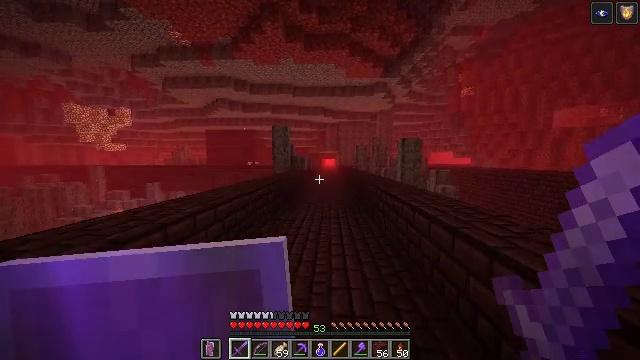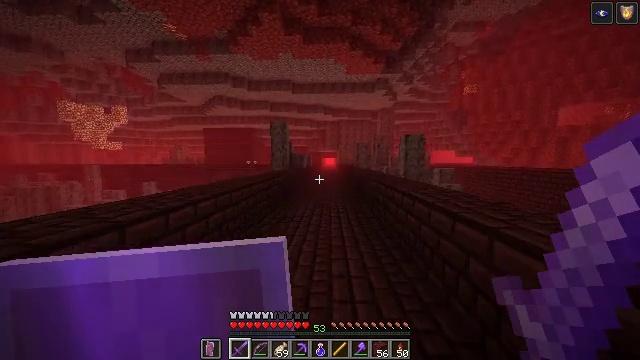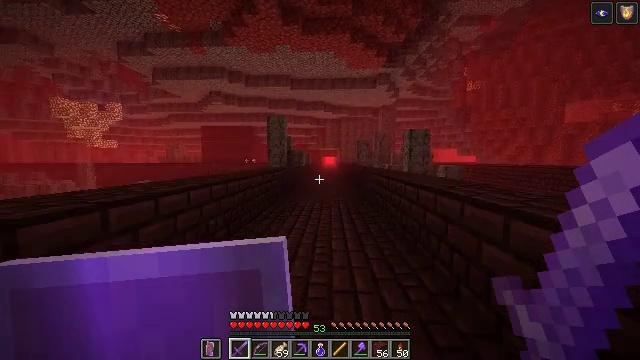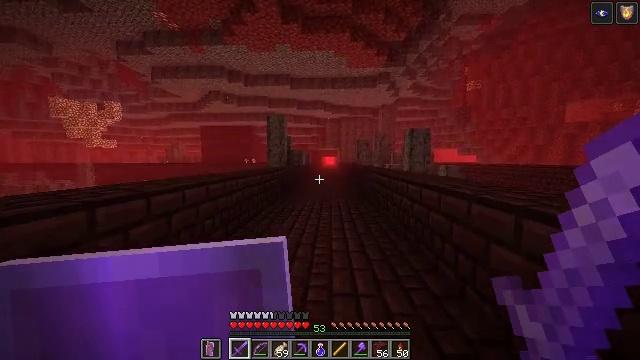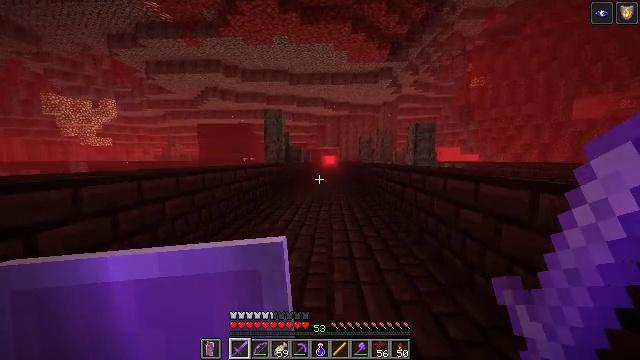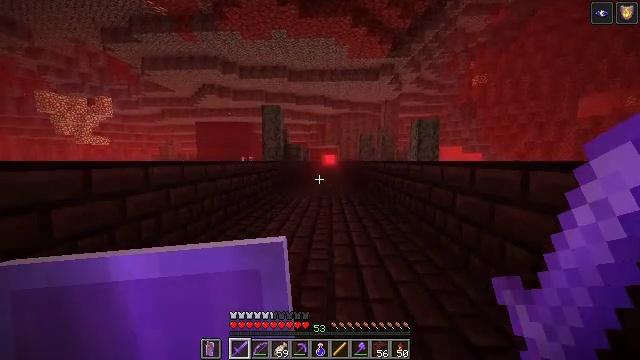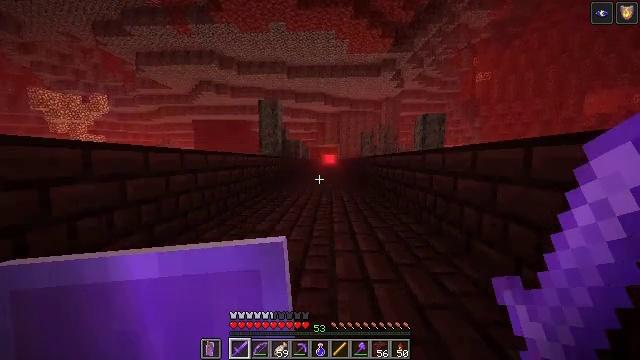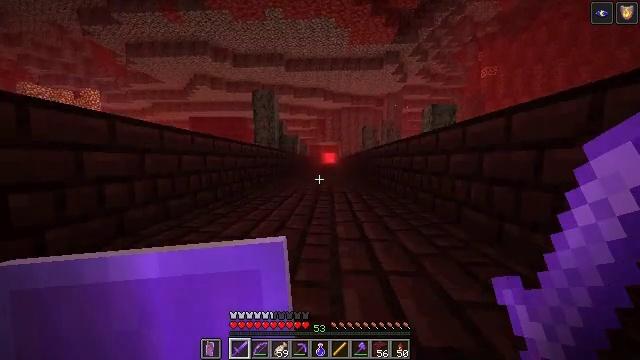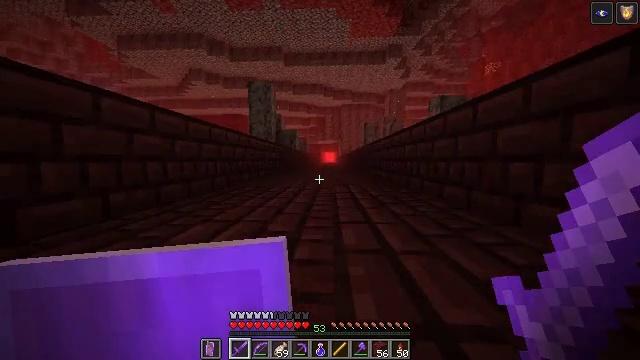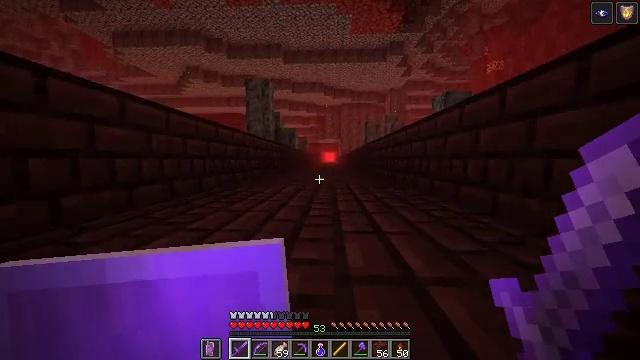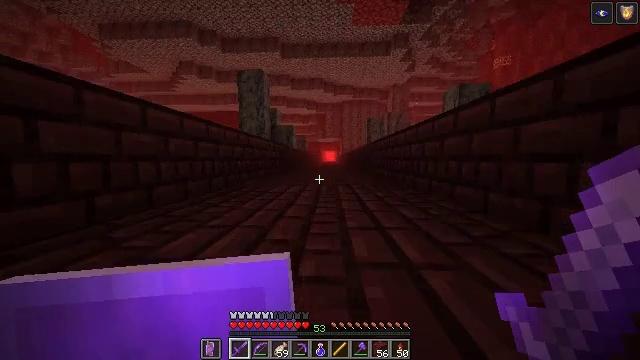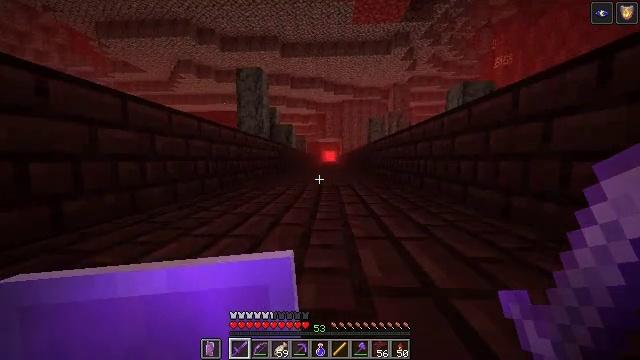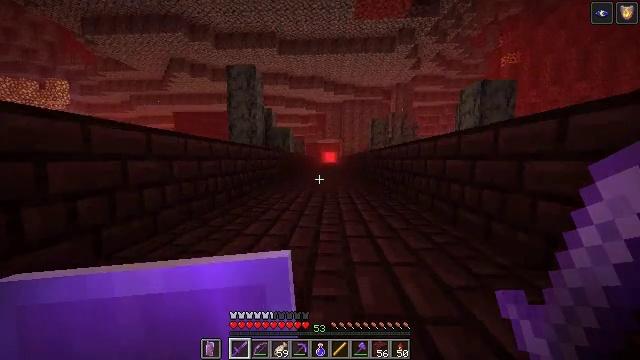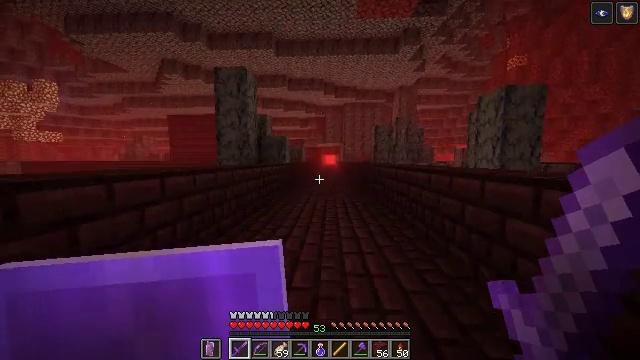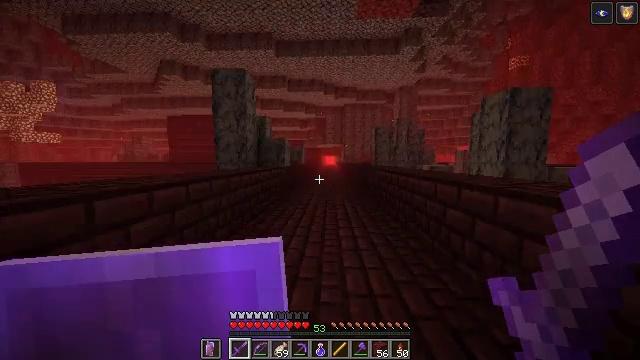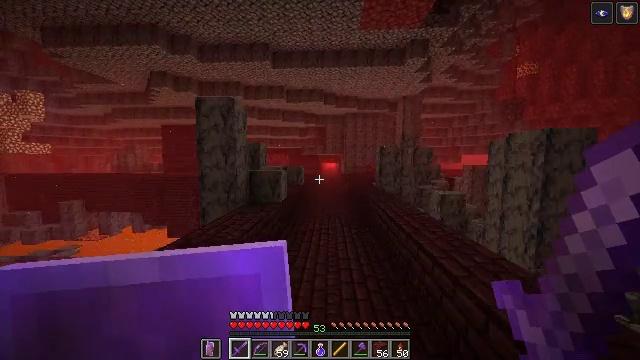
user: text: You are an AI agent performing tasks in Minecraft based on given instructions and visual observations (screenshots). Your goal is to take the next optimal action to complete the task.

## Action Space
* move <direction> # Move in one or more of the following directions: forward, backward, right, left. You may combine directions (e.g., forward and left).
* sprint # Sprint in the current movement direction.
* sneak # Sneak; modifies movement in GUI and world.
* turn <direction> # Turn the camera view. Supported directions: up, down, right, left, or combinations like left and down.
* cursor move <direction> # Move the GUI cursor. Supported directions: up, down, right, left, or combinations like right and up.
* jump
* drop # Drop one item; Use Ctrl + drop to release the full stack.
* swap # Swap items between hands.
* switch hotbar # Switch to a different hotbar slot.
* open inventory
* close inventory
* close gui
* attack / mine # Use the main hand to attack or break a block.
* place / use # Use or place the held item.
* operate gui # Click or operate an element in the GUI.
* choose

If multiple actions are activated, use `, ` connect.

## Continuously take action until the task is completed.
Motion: motion action
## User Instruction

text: Kill a magma cube.
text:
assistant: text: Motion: move forward, sprint, jump
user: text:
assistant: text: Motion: move forward, sprint
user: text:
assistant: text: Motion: move forward, sprint
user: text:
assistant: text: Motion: move forward, sprint
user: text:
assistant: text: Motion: move forward, sprint
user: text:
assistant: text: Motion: move forward, sprint
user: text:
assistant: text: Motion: move forward, sprint
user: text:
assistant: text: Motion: move forward, sprint
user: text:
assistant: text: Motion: move forward, sprint
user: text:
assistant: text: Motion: move forward, sprint
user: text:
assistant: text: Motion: move forward, sprint
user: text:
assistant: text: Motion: move forward, sprint, jump
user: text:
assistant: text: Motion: move forward, sprint, jump
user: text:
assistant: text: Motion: move forward, sprint, jump
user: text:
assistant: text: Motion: move forward, sprint, jump
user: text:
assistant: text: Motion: move forward, sprint, jump
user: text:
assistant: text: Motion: move forward, sprint, jump
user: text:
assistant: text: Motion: move forward, sprint, jump
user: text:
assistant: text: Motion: move forward, sprint, jump
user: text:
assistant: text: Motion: move forward, sprint, jump
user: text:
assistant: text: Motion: move forward, sprint, jump
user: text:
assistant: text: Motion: move forward, sprint, jump
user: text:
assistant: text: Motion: move forward, sprint, jump
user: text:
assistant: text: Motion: move forward, sprint, jump
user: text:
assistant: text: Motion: move forward, sprint, jump
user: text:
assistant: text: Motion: move forward, sprint, jump
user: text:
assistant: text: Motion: move forward, sprint, jump
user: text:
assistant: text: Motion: move forward, sprint, jump
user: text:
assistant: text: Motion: move forward, sprint, jump
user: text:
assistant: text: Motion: move forward, sprint, turn right, jump